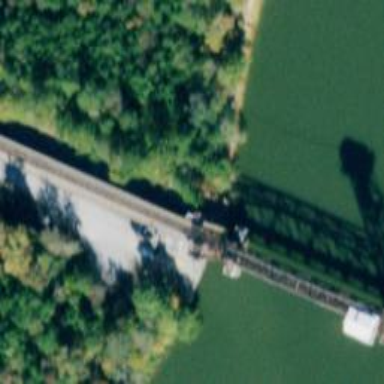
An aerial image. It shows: Lift bridge over railway track.